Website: bh-photo
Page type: payment
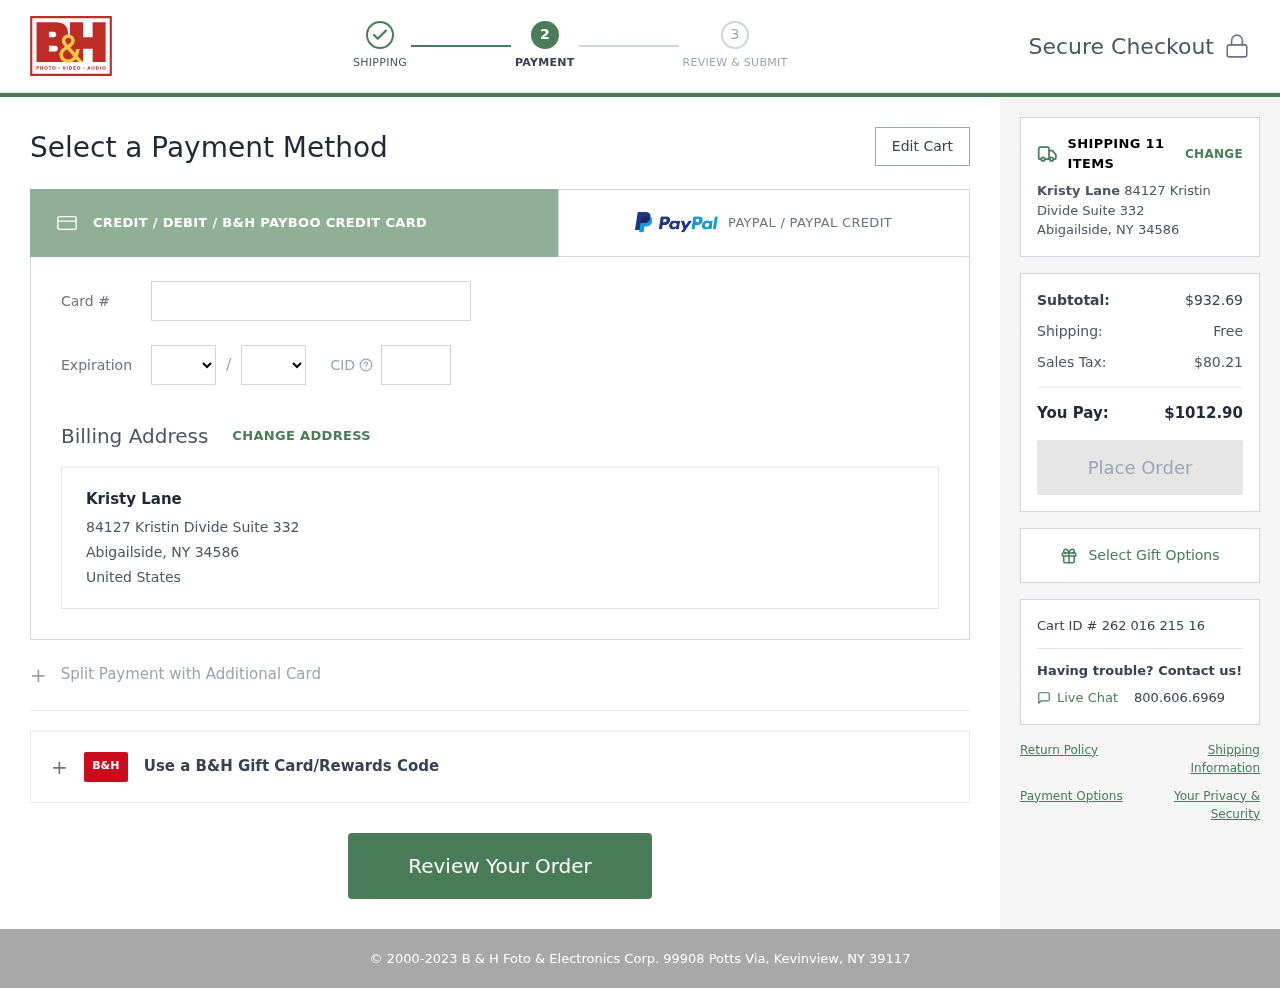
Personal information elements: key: PII_CARD_CVV
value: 955
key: PII_CARD_EXPIRY_MONTH
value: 04
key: PII_CARD_EXPIRY_YEAR
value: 29
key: PII_CARD_NUMBER
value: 6584 4380 6841 4575
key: PII_CITY_STATE_ZIP
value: Abigailside, NY 34586
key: PII_COUNTRY
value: United States
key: PII_FULLNAME
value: Kristy Lane
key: PII_STREET
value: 84127 Kristin Divide Suite 332
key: PII_FULLNAME2
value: Kristy Lane
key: PII_CITY
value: Abigailside
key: PII_STATE_ABBR
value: NY
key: PII_POSTCODE
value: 34586
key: PII_POSTCODE_FULL
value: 34586
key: PII_CITY_STATE
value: Abigailside, NY
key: PII_POSTCODE_NUMERIC
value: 34586
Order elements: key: ORDER_NUM_ITEMS
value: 11
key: ORDER_SUBTOTAL
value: $932.69
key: ORDER_SHIPPING_COST
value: Free
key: ORDER_TAX
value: $80.21
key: ORDER_TOTAL
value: $1012.90
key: ORDER_ID
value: Cart ID # 262 016 215 16